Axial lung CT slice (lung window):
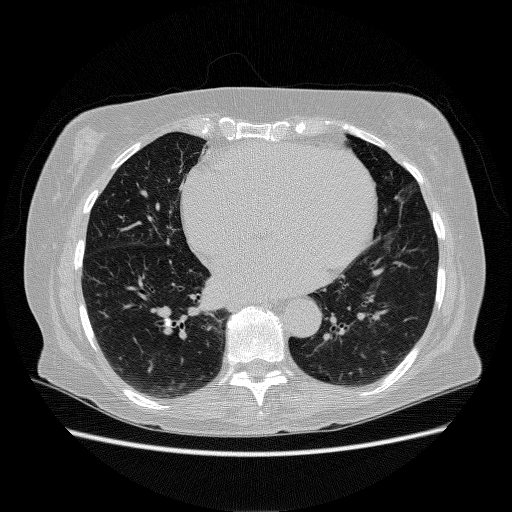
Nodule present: no